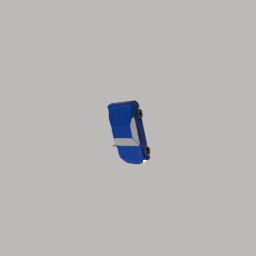
Label: mechanical